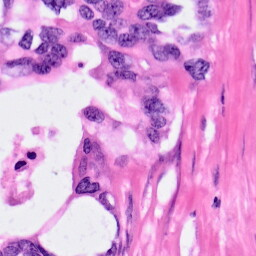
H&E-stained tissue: Pancreatic